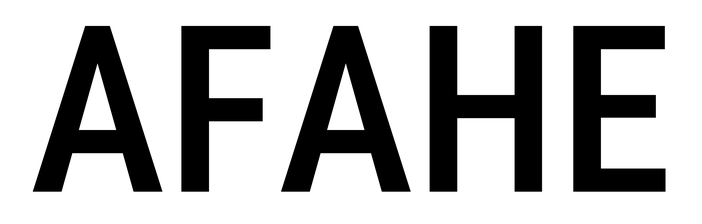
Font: Roboto_Condensed_Medium